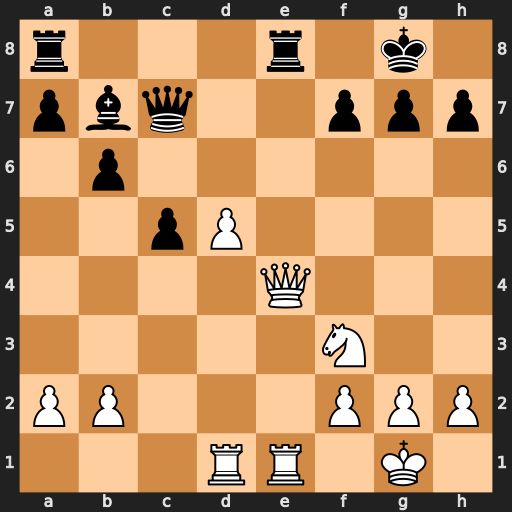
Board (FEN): r3r1k1/pbq2ppp/1p6/2pP4/4Q3/5N2/PP3PPP/3RR1K1
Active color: w
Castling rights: -
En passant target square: -
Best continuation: Qxe8+ Rxe8 Rxe8#